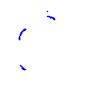
Particle: proton